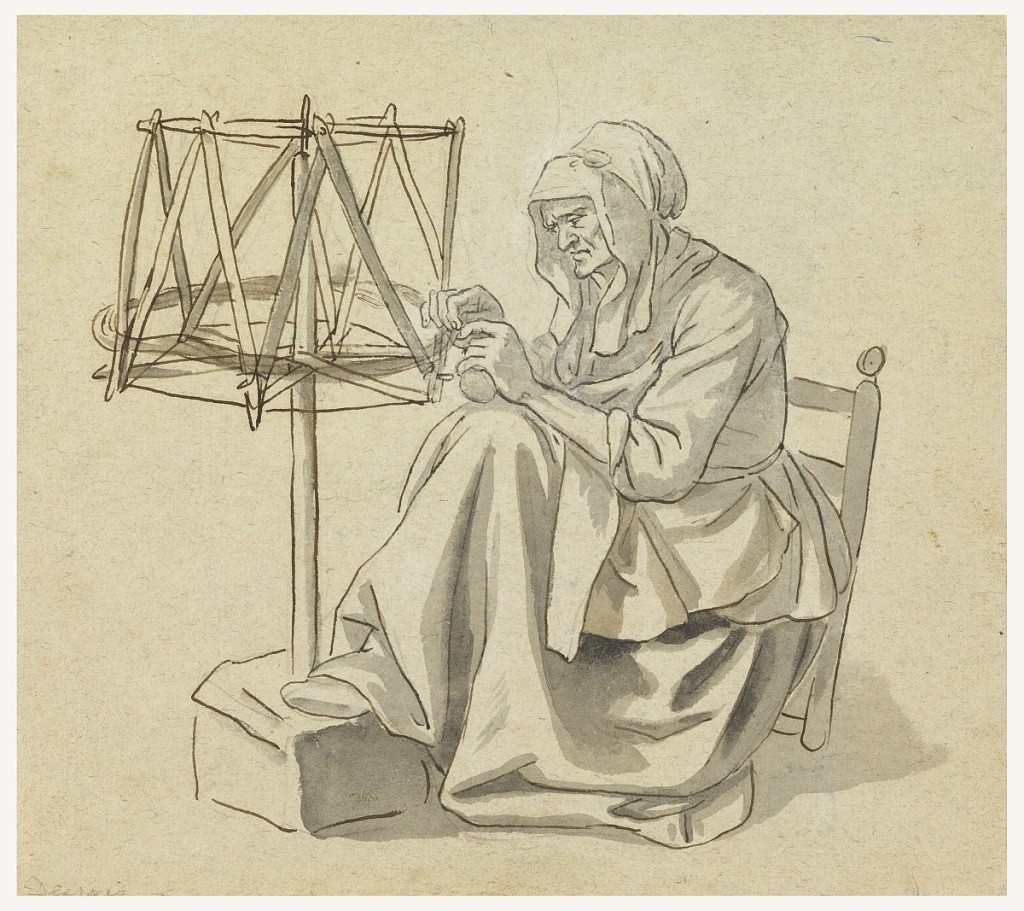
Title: An Old Woman Spinning
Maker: Claude-Louis Desrais, French, 1746–1816
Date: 1810–30
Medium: Graphite, pen and black ink, brush and watercolor, white chalk on rough gray paper
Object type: Drawing
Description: Old woman at work spinning.